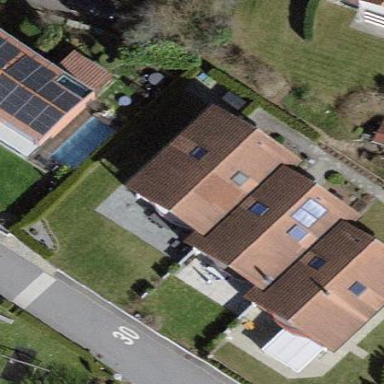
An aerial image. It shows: Residential building.